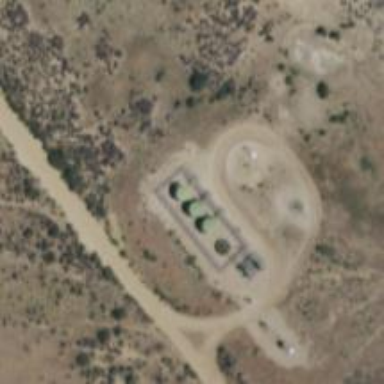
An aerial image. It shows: Storage tank with man-made structure.